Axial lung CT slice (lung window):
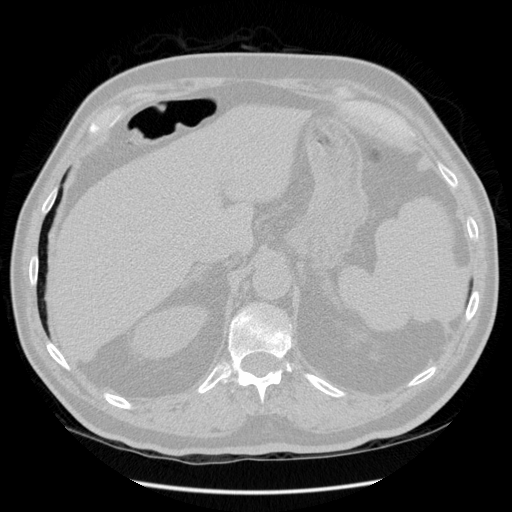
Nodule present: no